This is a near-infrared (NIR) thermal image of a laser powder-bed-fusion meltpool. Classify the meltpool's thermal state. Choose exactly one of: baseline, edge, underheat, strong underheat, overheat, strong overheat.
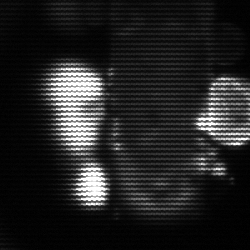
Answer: strong underheat